四年级 · 度量几何学
$\angle 1 、 \angle 2 、 \angle 3$ 分别是一个三角形的三个内角, 已知 $\angle 3$ 比一个周角少 $300^{\circ}, \angle 3$ 的度数又是 $\angle 2$的 3 倍, 求 $\angle 1$ 是多少度?
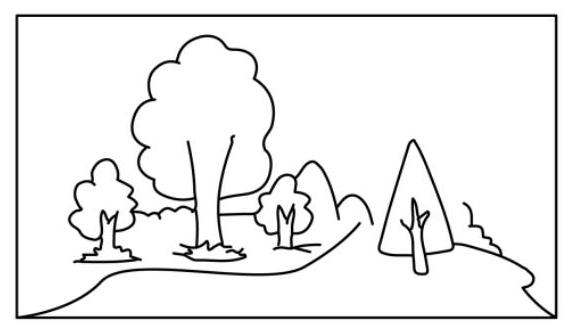
答案: $100^{\circ}$

【分析】由题意可知: $\angle 3$ 比一个周角少 300 , 周角 $=360^{\circ}$ 所以 $\angle 3=360^{\circ}-300^{\circ}=60^{\circ}, \angle 3$ 的度数又是 $\angle 2$的 3 倍, 即 $\angle 2=60^{\circ} \div 3=20^{\circ}$, 又因三角形的内角和是 180 度, 即可求出 $\angle 1$ 的度数.

【详解】 $\left(360^{\circ}-300^{\circ}\right) \div 3$

$=60^{\circ} \div 3$

$=20^{\circ}$

$\angle 1=180^{\circ}-60^{\circ}-20^{\circ}=100^{\circ}$

答: $\angle 1$ 是 $100^{\circ}$.

【点睛】掌握三角形的内角和等于 180 度是解题的关键.
解析: 答案: $100^{\circ}$

【分析】由题意可知: $\angle 3$ 比一个周角少 300 , 周角 $=360^{\circ}$ 所以 $\angle 3=360^{\circ}-300^{\circ}=60^{\circ}, \angle 3$ 的度数又是 $\angle 2$的 3 倍, 即 $\angle 2=60^{\circ} \div 3=20^{\circ}$, 又因三角形的内角和是 180 度, 即可求出 $\angle 1$ 的度数.

【详解】 $\left(360^{\circ}-300^{\circ}\right) \div 3$

$=60^{\circ} \div 3$

$=20^{\circ}$

$\angle 1=180^{\circ}-60^{\circ}-20^{\circ}=100^{\circ}$

答: $\angle 1$ 是 $100^{\circ}$.

【点睛】掌握三角形的内角和等于 180 度是解题的关键.